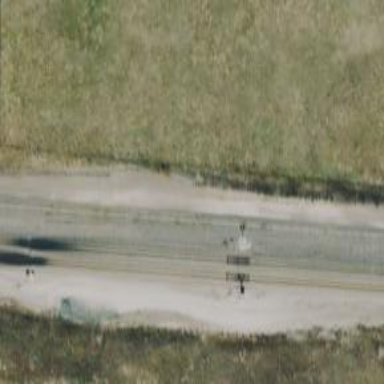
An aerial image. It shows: Railway siding for service.